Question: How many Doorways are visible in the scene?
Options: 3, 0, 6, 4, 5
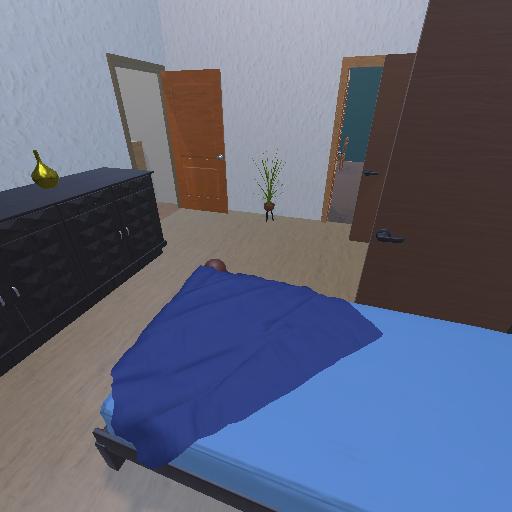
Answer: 3